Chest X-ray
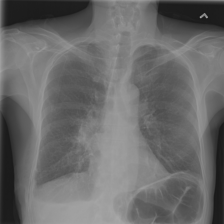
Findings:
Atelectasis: negative
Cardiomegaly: negative
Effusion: negative
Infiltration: negative
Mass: negative
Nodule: negative
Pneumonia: negative
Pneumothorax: positive
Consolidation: negative
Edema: negative
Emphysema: negative
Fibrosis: negative
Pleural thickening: negative
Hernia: negative